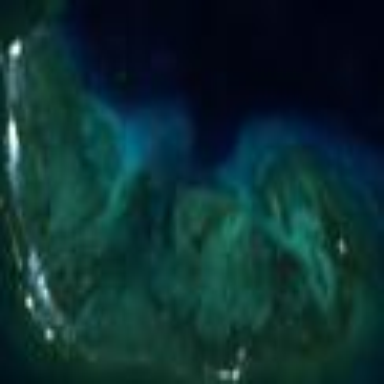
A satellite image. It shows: Beautiful reef in its natural state.